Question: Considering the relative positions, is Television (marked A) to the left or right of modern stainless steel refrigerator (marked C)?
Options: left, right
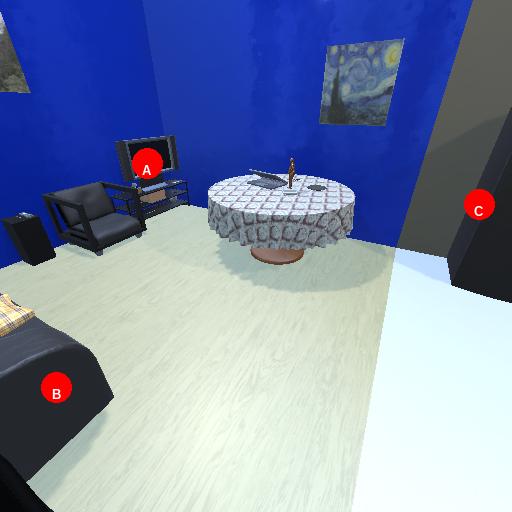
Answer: left